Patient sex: M
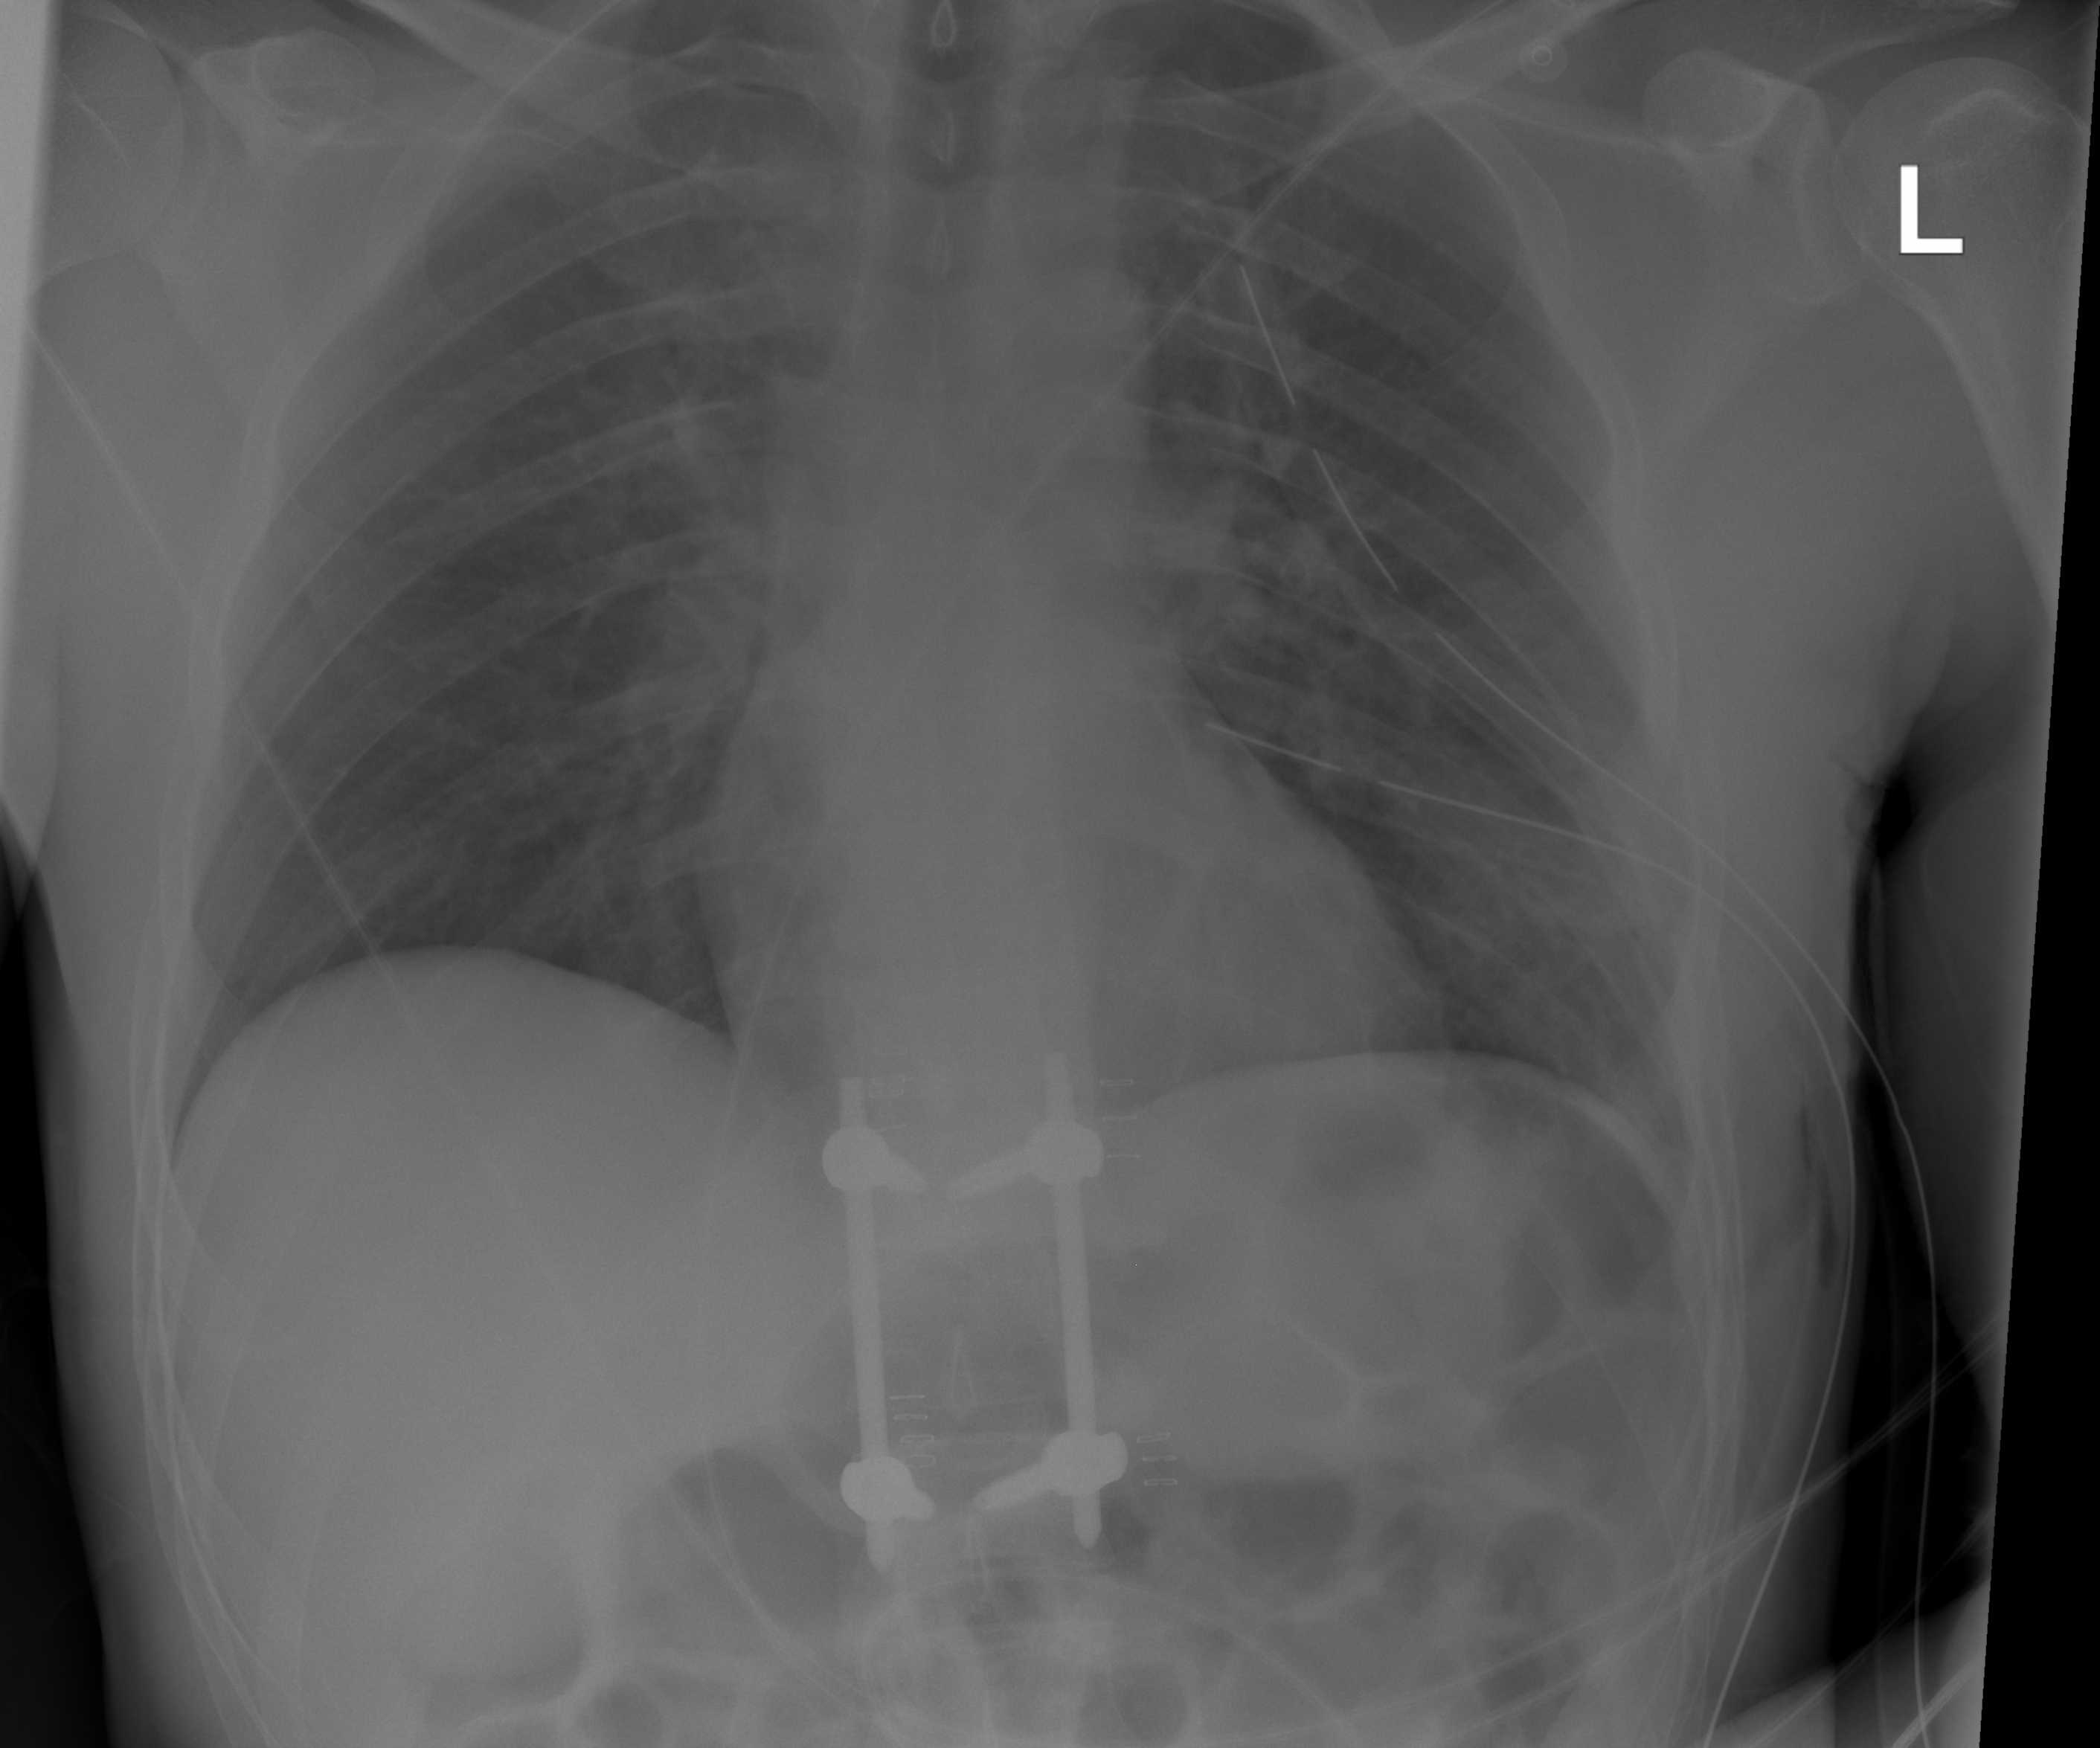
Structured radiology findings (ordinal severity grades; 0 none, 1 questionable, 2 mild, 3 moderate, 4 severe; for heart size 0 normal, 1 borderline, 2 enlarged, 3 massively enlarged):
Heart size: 0
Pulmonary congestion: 0
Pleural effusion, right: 0
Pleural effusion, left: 0
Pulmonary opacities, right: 0
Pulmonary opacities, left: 2
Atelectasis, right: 0
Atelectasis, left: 2